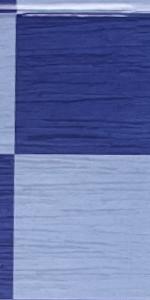
Label: Empty